Question: I have azure worker role: but when I set it up as startup project it doesn't allow me to run the project:

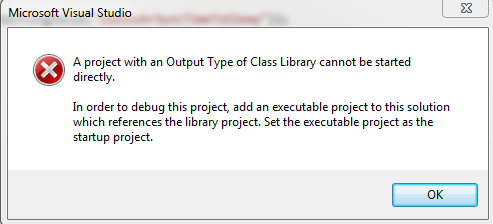
Answer: You have to set the Cloud Service project as Startup Project. And then add this worker class library as Worker Role to the Cloud Service Project.